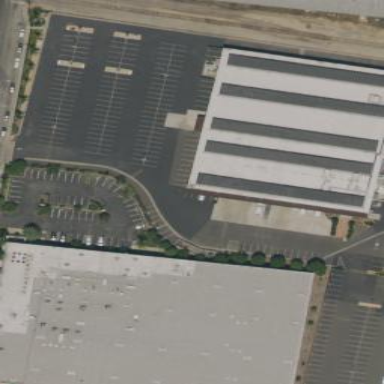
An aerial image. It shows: Warehouse.